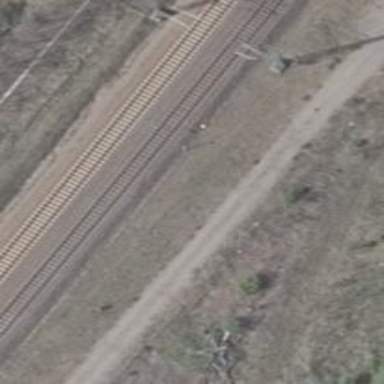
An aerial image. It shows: Railway signal.